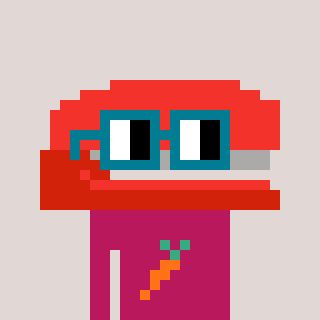
a pixel art character with square dark green glasses, a stapler-shaped head and a darkpink-colored body on a warm background